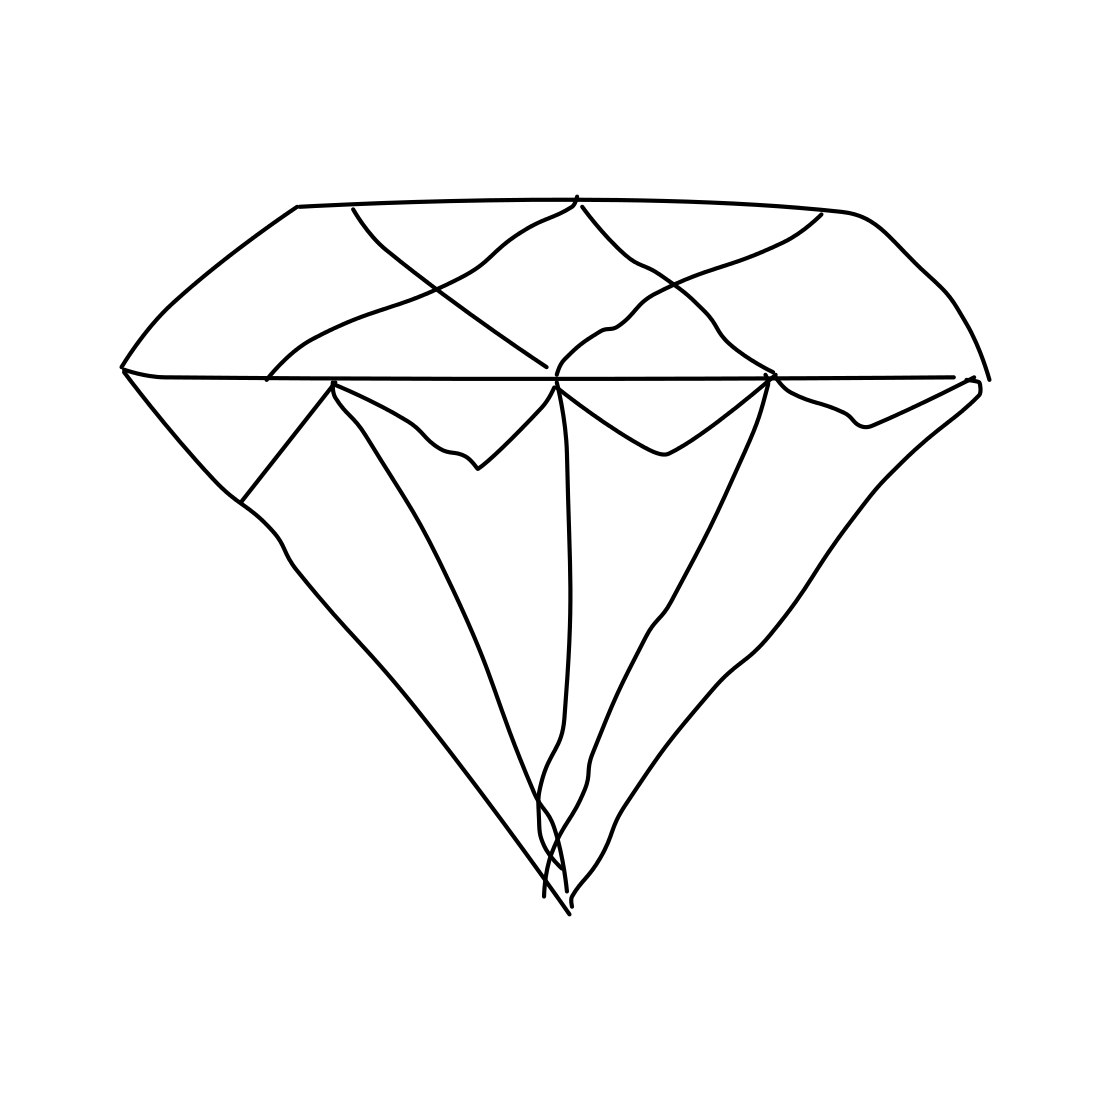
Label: diamond